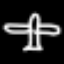
Label: airplane